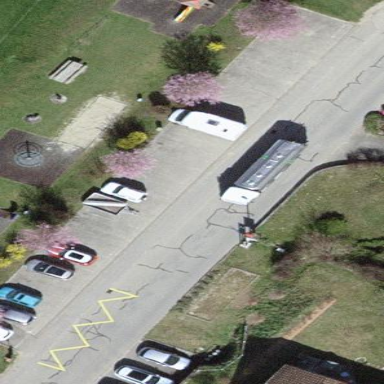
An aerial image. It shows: Parking area with surface.